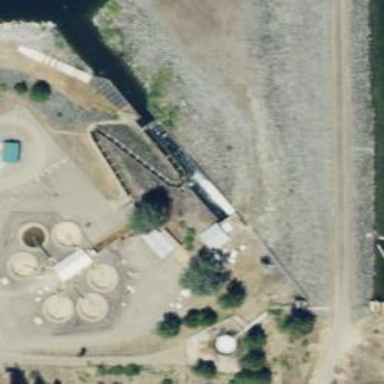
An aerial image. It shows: Fish pass along the waterway.